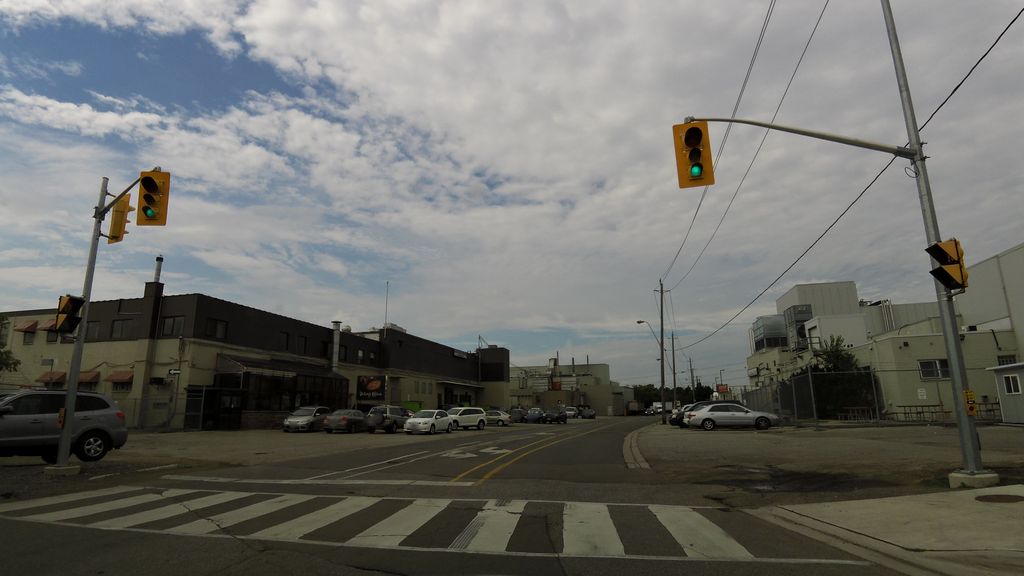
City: toronto